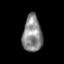
Tissue: skin
Cell type: Epithelial cells
Senescence score: 0.2462
Nuclear area (px): 698
Mean DAPI intensity: 137.87